Field crop: tomato
Growth stage: 1
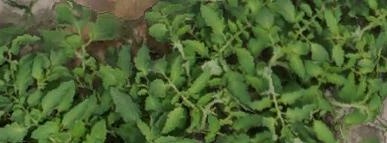
Species: tomato